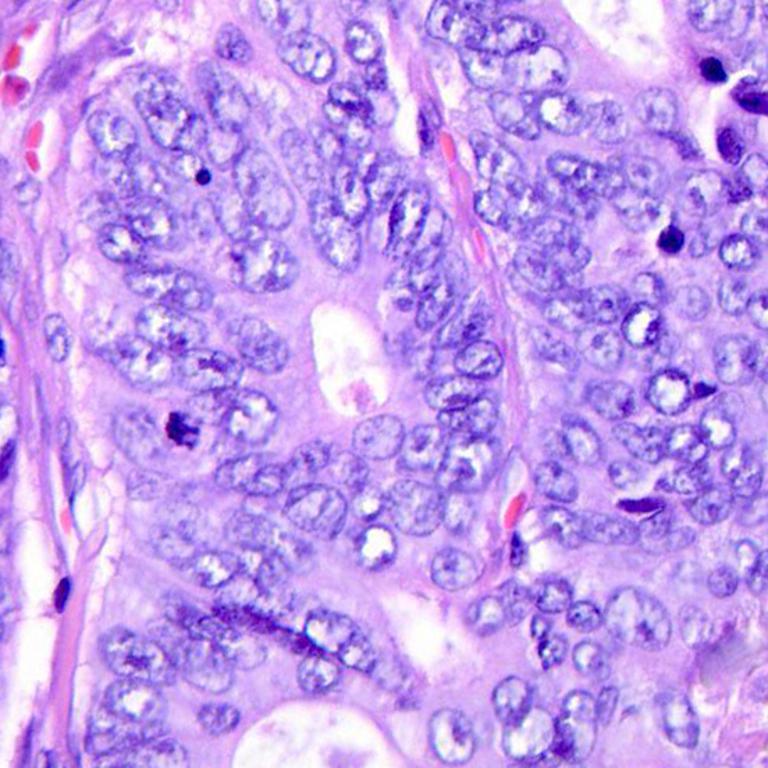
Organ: colon
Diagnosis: adenocarcinomas